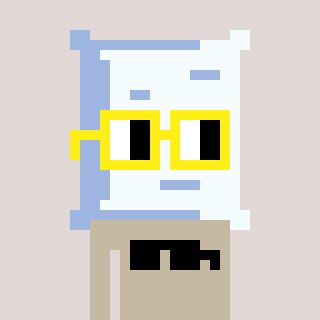
a pixel art character with square yellow glasses, a pillow-shaped head and a bege-colored body on a warm background